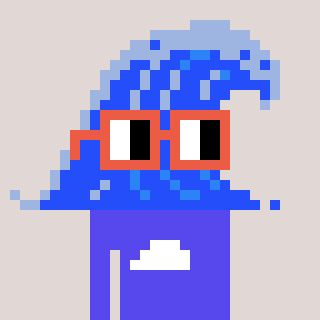
a pixel art character with square orange glasses, a wave-shaped head and a computerblue-colored body on a warm background